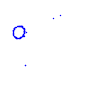
Particle: proton